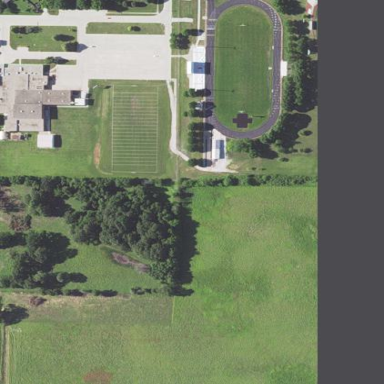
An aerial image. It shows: School.